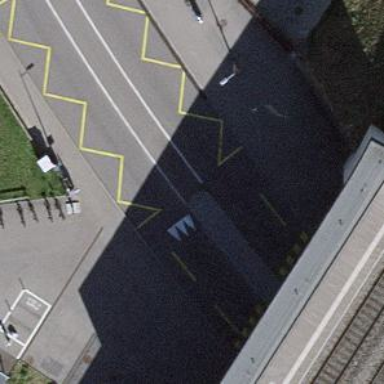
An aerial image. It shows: Bus stop for trolleybuses with designated stop position for public transport.